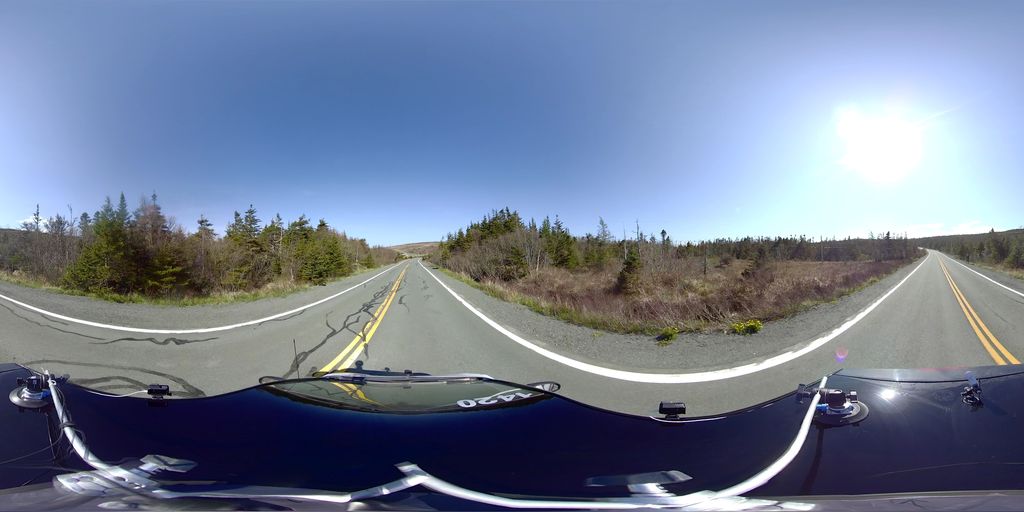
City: st_johns